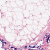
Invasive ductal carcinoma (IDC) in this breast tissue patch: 0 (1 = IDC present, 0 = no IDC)